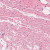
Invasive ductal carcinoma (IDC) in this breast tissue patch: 0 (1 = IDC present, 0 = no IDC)